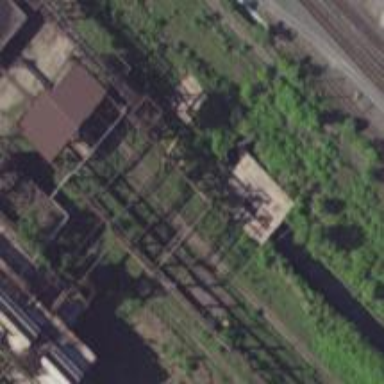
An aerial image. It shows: Disused railway spur.